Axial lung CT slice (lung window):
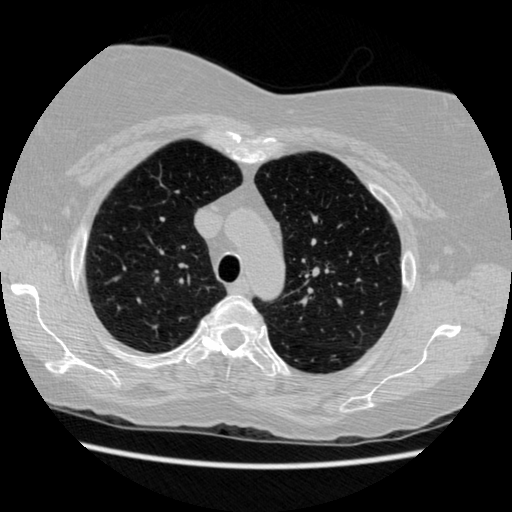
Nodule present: no